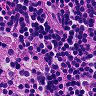
Metastatic tissue present: no